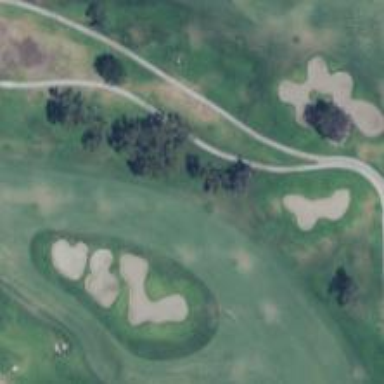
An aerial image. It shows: Path designated for golf carts.